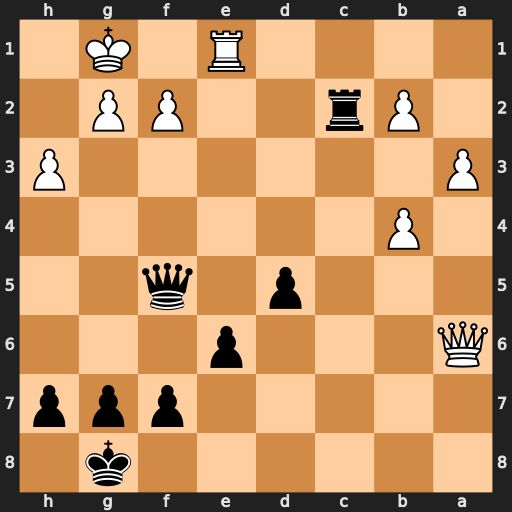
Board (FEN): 6k1/5ppp/Q3p3/3p1q2/1P6/P6P/1Pr2PP1/4R1K1
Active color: b
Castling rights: -
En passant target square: -
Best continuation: Qxf2+ Kh2 Qxg2#